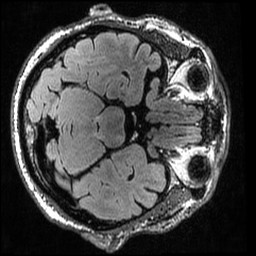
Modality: T2w
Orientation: axial
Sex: male
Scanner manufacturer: ge
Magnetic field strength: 3 T
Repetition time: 6 s
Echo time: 0.1281 s